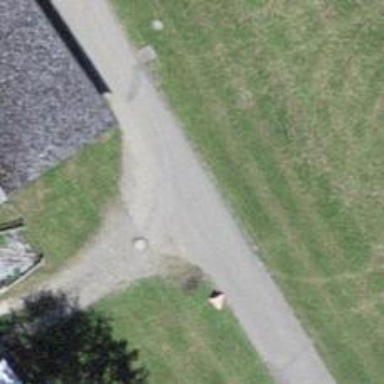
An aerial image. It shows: Unpaved track with grade2 tracktype.